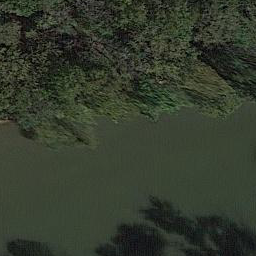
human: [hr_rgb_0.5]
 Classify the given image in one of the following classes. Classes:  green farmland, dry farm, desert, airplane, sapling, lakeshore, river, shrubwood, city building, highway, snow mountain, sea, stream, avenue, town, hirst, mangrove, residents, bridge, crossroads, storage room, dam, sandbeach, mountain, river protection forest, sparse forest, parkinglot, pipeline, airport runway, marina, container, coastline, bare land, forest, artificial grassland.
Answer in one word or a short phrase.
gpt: river protection forest